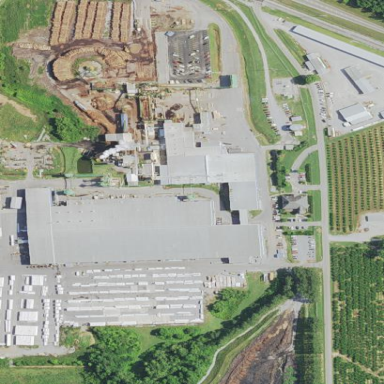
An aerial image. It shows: Industrial area with sawmill. The main product is lumber.